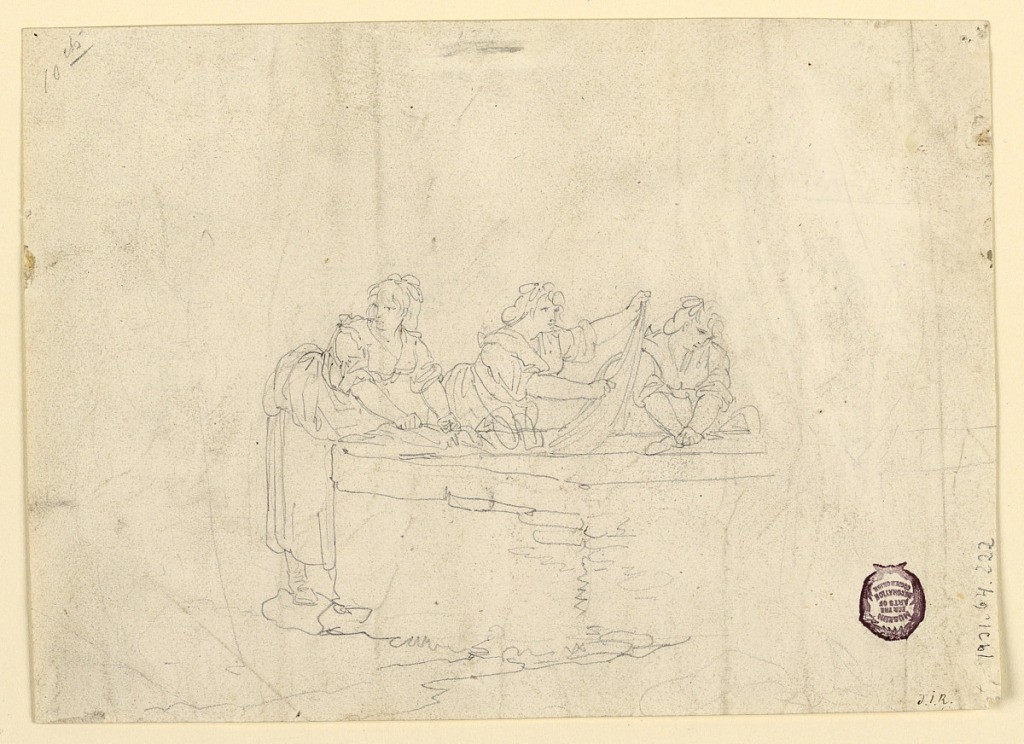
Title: Three Women Washing
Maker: Bartolomeo Pinelli, Italian, 1781–1835
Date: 1800–25
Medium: Graphite on paper
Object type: Drawing
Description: A) The women stand behind a basin. B) Reverse, vertically: A woman is walking towards left, supporting with her right hand the flat tub with the animal's head which she carries upon her head.